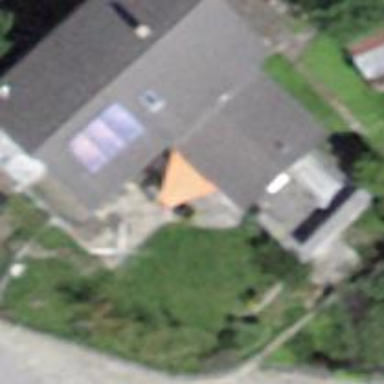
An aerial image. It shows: Detached building.